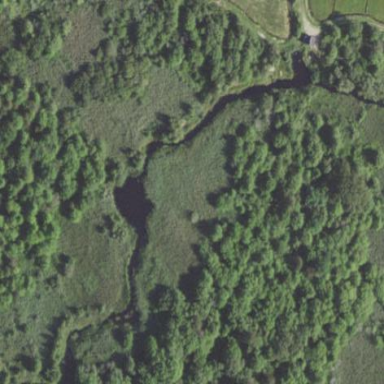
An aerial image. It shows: Marsh wetland.